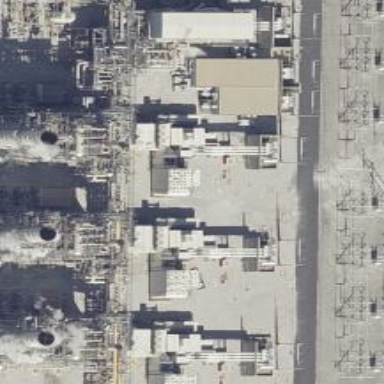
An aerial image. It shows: Gas-powered generator of the combined cycle type.